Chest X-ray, AP view. Patient: 29 years old, sex F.
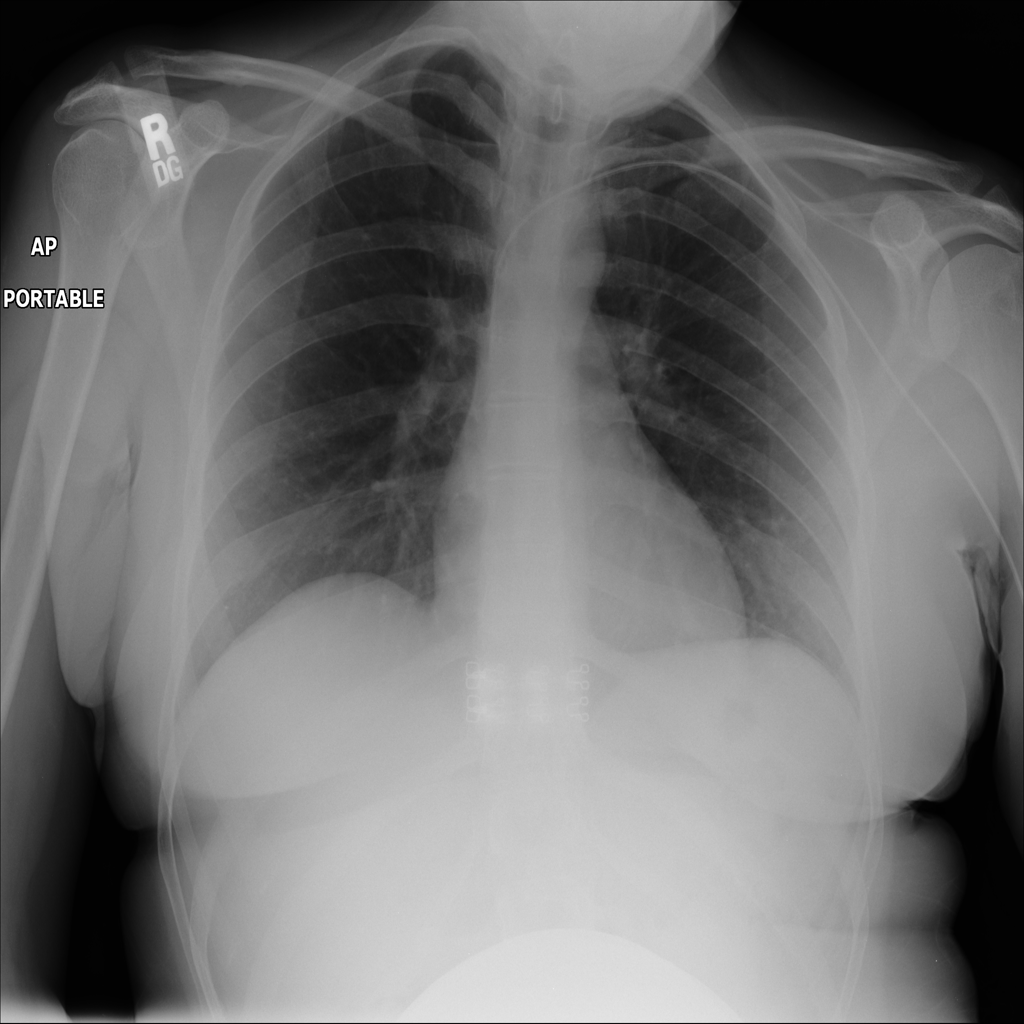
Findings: No Finding